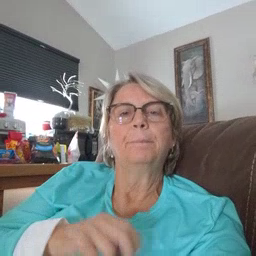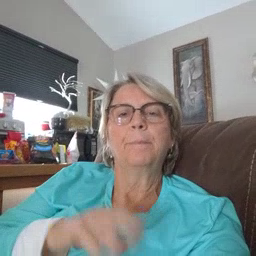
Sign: gum